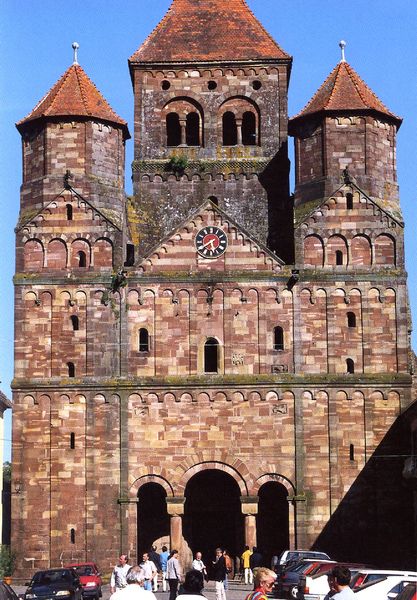
Titel: Maursmünster / Marmoutier, Westbau
Standort: Marmoutier/Maursmünster (EU - F - Elsass)
Schlagwörter: blau, himmel, menschen, sand, braun, fenster, säulen, dach, rot, leute, alt, architektur, barock, stein, kirche, personen, rund, turm, bogen, fassade, dächer, giebel, ziegel, backstein, besucher, rundbogen, treppe, uhr, foto, bögen, eingang, burg, türme, dom, kunst, portal, rundbögen, romanik, museum, zeiger, autos, lisenen, parkplatz, romanisch, vierungsturm, kalk, gewände, touristen, gewinde, steni, blendfries